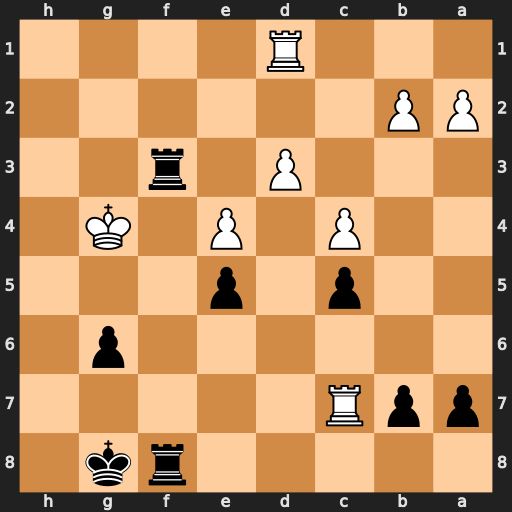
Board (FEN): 5rk1/ppR5/6p1/2p1p3/2P1P1K1/3P1r2/PP6/3R4
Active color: b
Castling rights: -
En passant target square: -
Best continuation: R8f4+ Kg5 Rg3+ Kh6 Rh4#